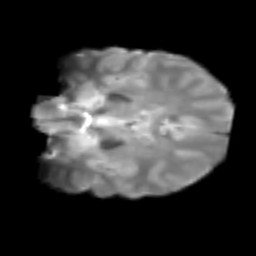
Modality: T2w
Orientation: coronal
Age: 23
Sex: female
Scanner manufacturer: siemens
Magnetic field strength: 3 T
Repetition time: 2.3 s
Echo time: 0.085 s